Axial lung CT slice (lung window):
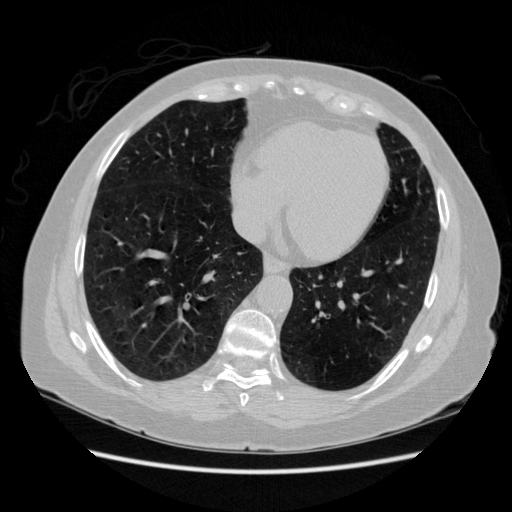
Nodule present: no